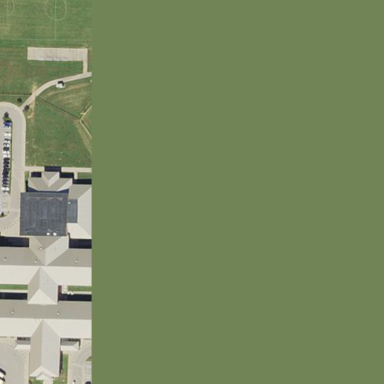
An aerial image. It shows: School.